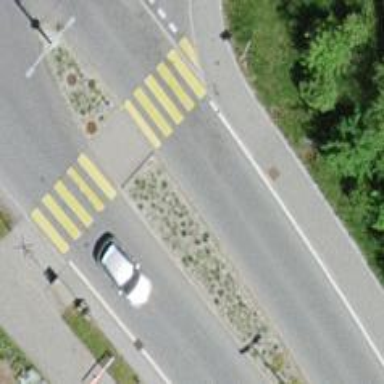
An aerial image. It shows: Marked zebra crossing with pedestrian island.